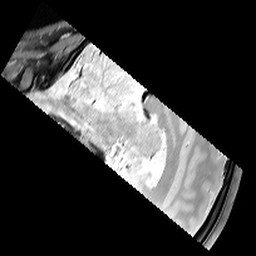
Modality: T1w
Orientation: sagittal
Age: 24
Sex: female
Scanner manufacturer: siemens
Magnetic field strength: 3 T
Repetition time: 6.5 s
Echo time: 0.016 s